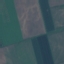
Label: AnnualCrop